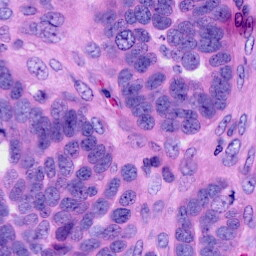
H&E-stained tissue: Ovarian